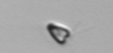
Label: Pyramimonas